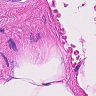
Metastatic tissue present: no